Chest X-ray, PA view. Patient: 33 years old, sex F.
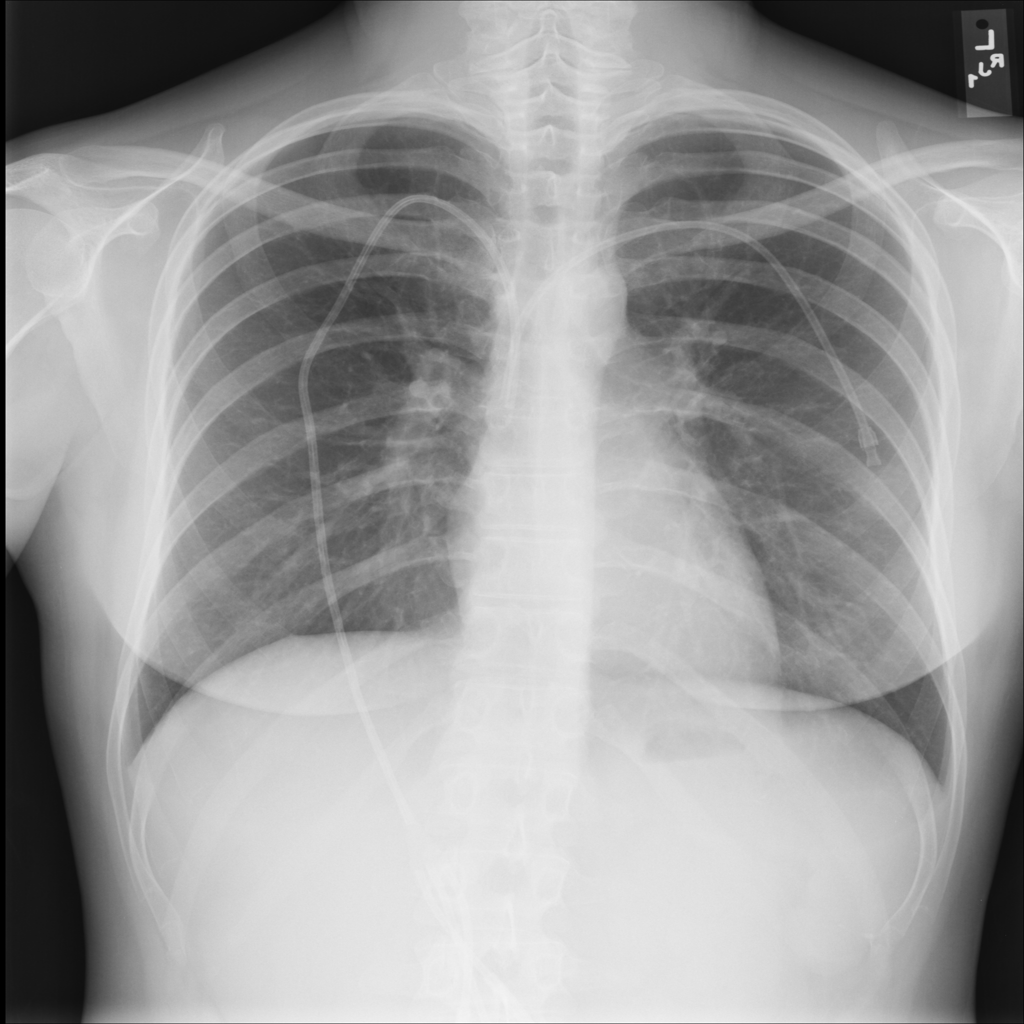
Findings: No Finding